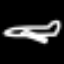
Label: airplane